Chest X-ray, PA view. Patient: 63 years old, sex M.
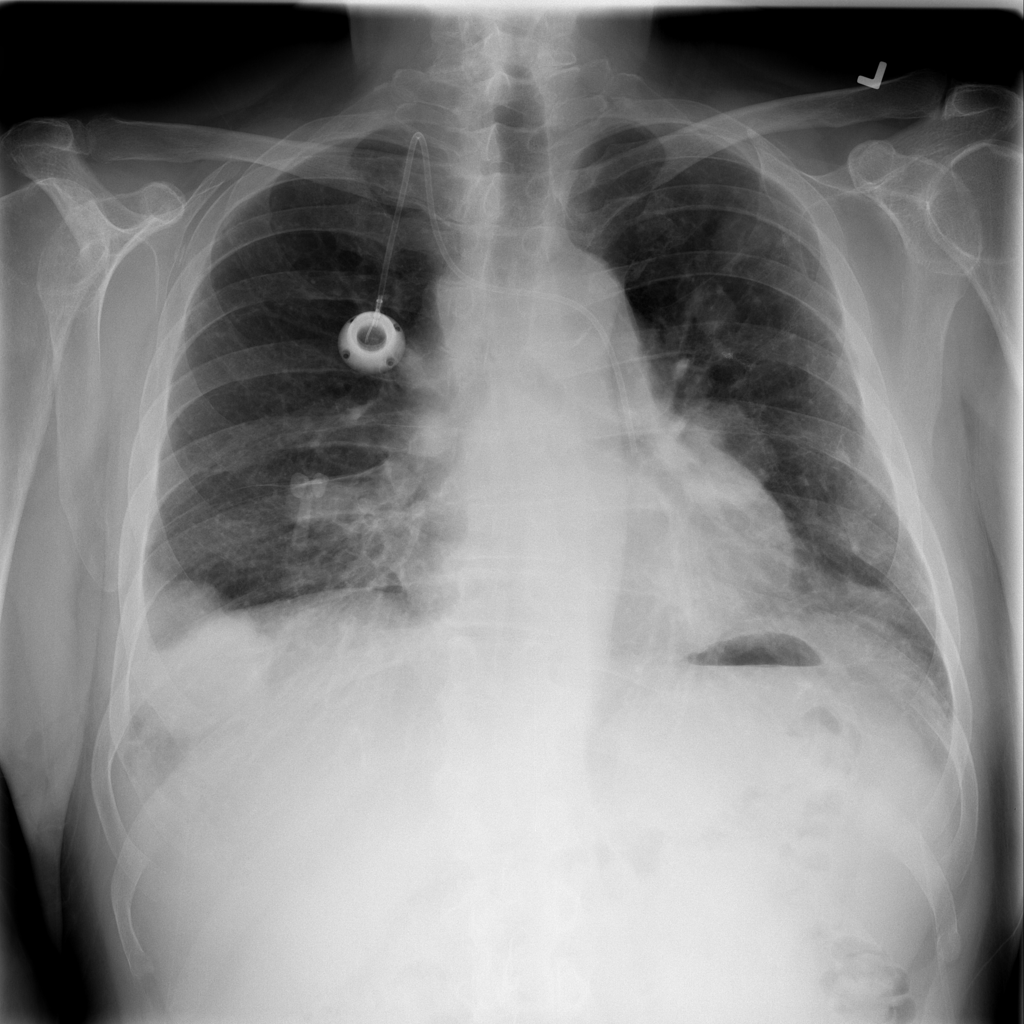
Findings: Nodule